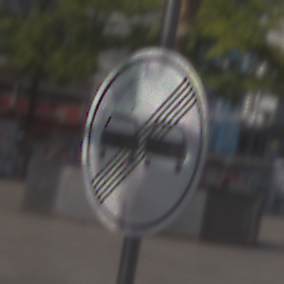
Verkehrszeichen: EndeUeberholverbot
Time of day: MorningAfternoon
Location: Outdoor (Urban)
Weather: Clear
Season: NotSpecified
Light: Natural